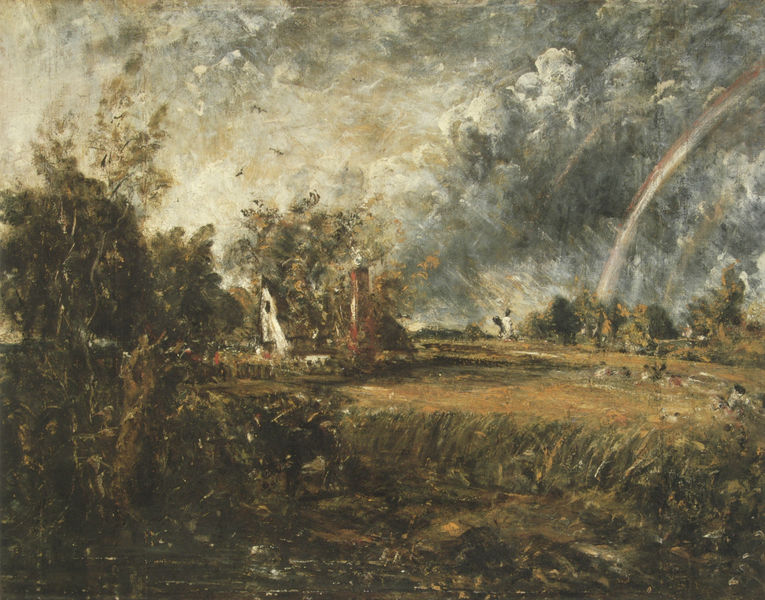
Titel: A Cottage at East Bergholt
Künstler: John Constable
Standort: Liverpool
Institution: National Museums and Galleries on Merseyside
Schlagwörter: baum, blau, blätter, dunkel, gemälde, gewitter, himmel, laub, vogel, wasser, weiß, wolken, bäume, gelb, grün, impressionismus, landschaft, menschen, ocker, see, teich, ufer, bewegung, braun, fenster, grau, hell, impressionisme, licht, orange, dach, gebäude, gras, haus, rot, wiese, wolke, expressionismus, malerei, öl, birken, feld, felder, gräser, nass, natur, schilf, strauch, vögel, weide, wind, büsche, hütte, sonne, land, gold, kontrast, wald, esel, kamin, pferd, schornstein, weiher, acker, weizen, sonnenlicht, dorf, farbe, wise, bauernhof, hof, constable, sturm, unwetter, wetter, wild, kornfeld, waldrand, äcker, oben, regen, unten, ruine, gewitterwolken, sumpf, maultier, baumgruppe, maison, regenwolken, dramatik, bauernhaus, gehöft, rousseau, bois, ciel, paysage, peinture, champ, pastel, regenbogen, arc, himmer, verzerrt, nuage, nuages, huile, arbres, impressioniste, arc en ciel, forêt, wolken himmel, habitation, pré, nach dem gewitter, gainsborough, eizen, landschaft regenbogen, bâtiment, en